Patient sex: M
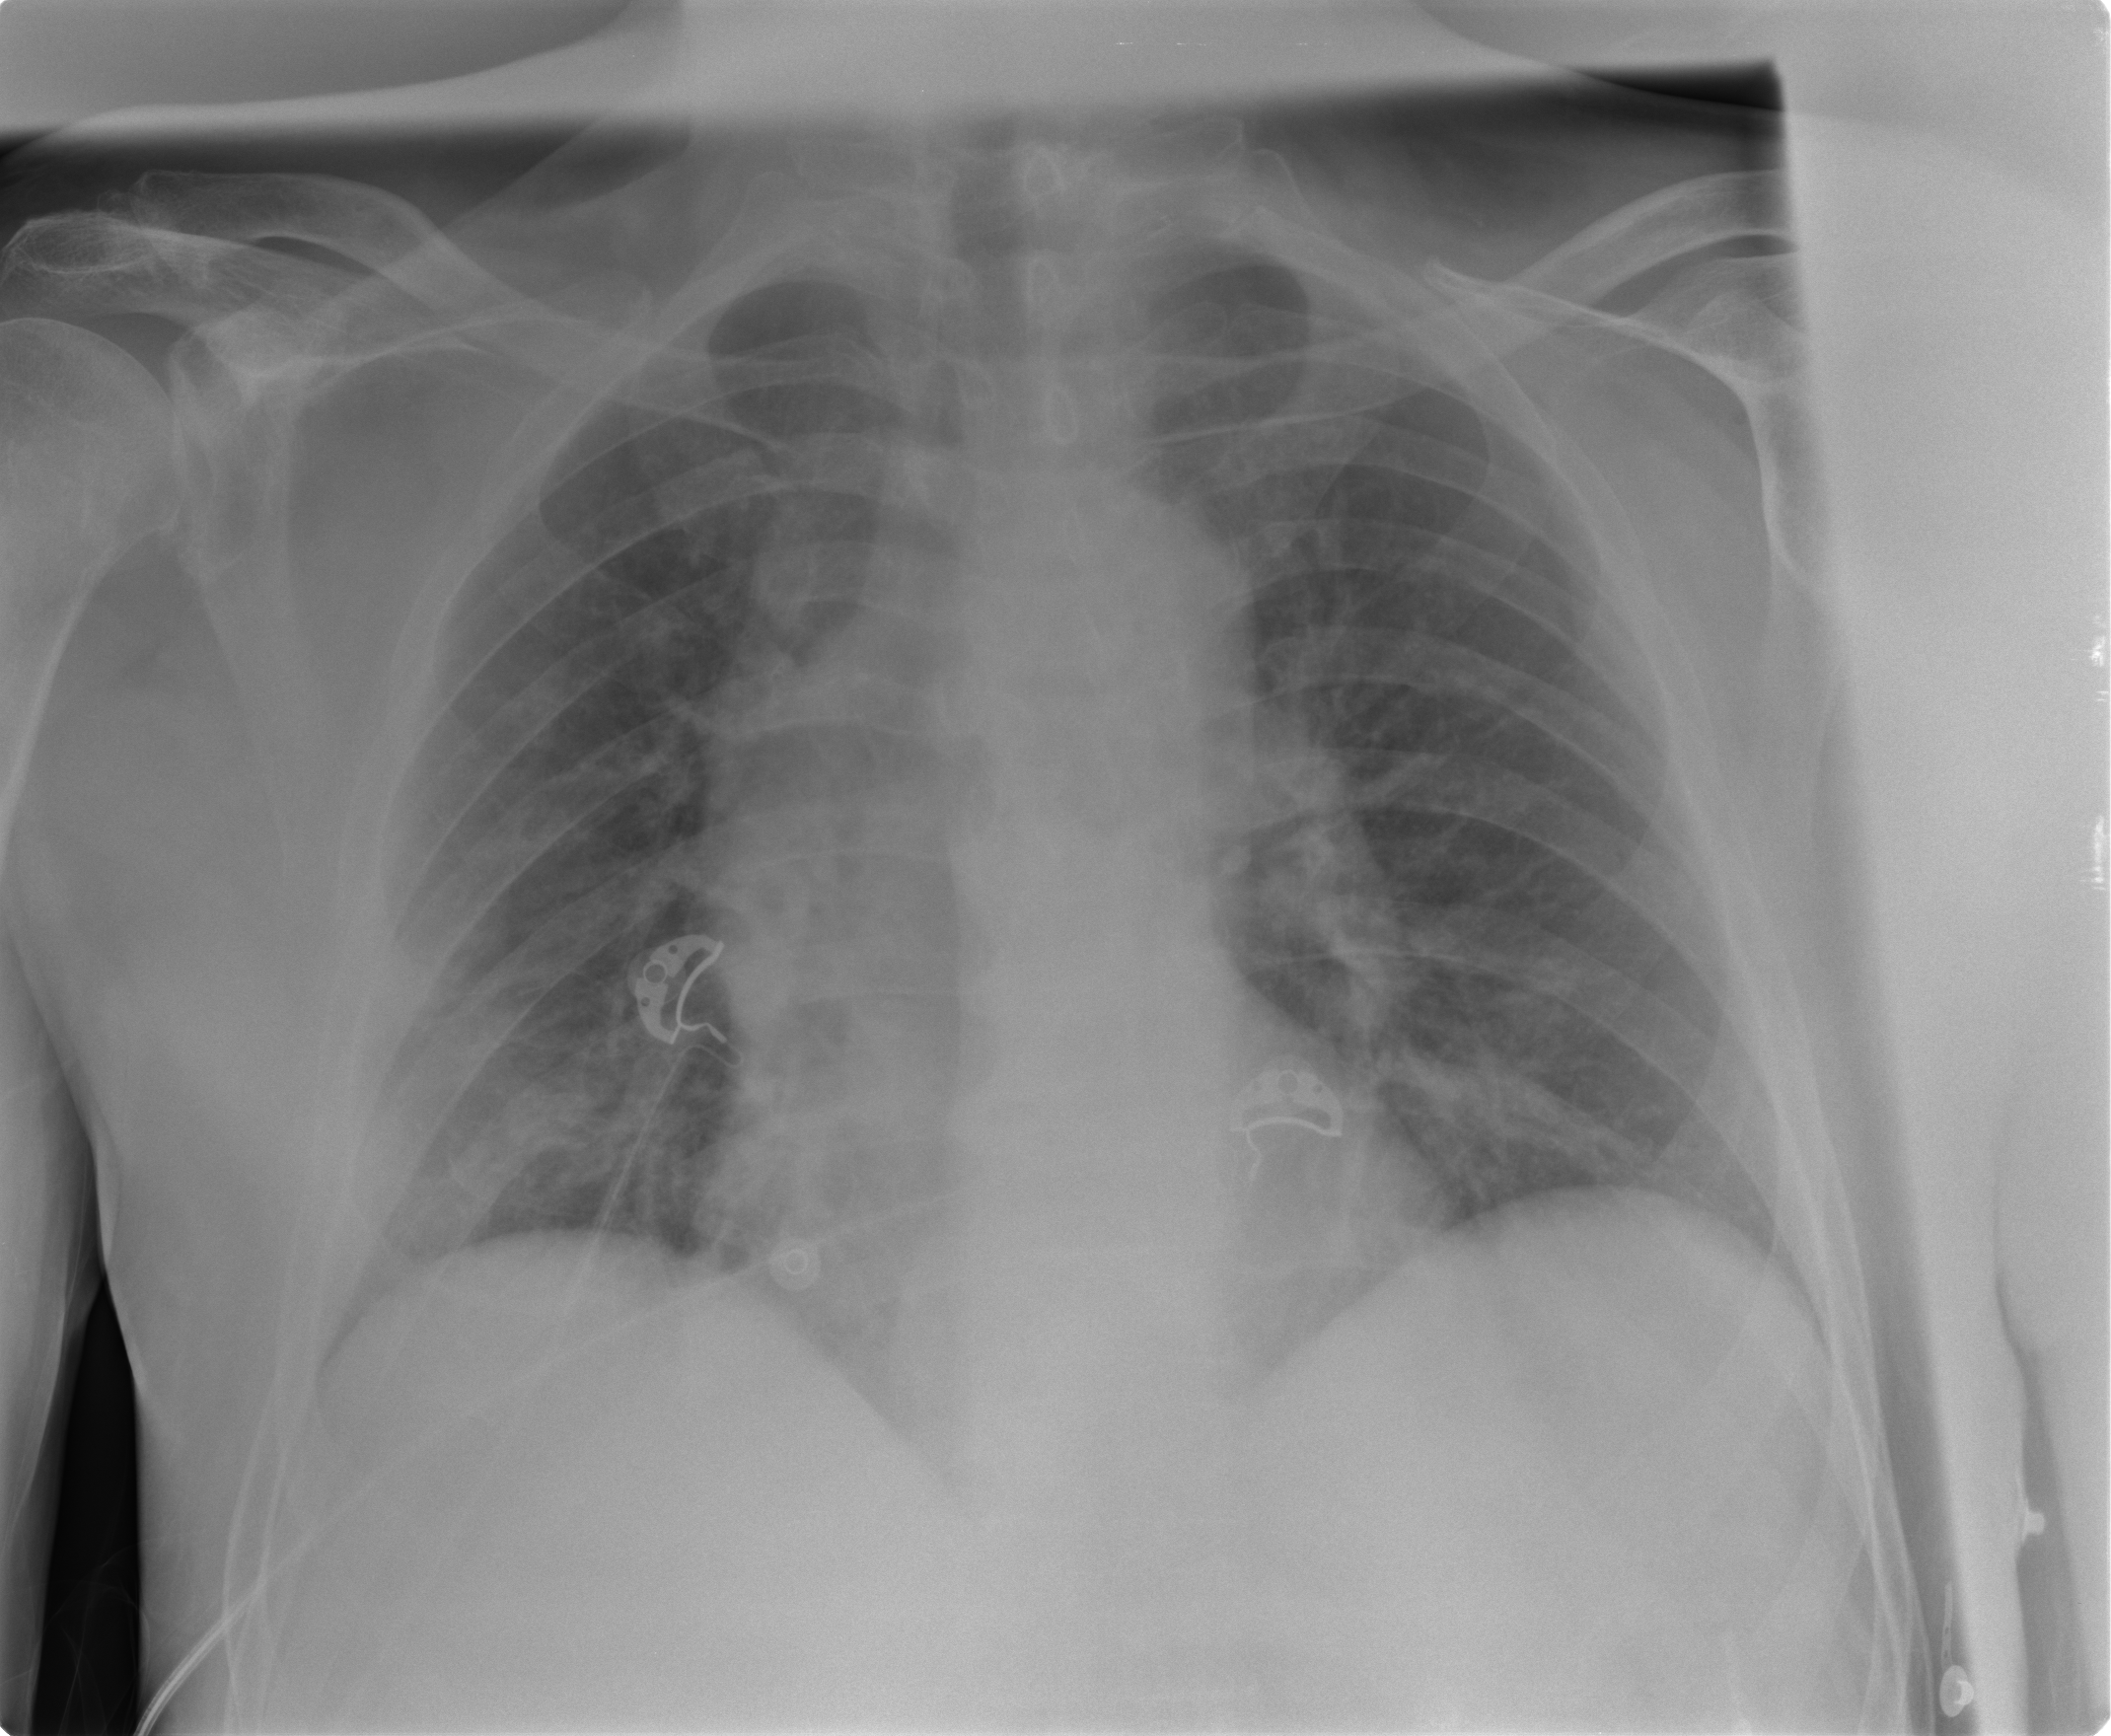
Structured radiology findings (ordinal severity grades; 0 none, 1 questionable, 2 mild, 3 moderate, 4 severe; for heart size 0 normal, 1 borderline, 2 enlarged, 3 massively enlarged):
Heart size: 0
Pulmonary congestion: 1
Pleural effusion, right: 0
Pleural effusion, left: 0
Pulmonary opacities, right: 2
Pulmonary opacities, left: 1
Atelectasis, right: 1
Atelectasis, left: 1